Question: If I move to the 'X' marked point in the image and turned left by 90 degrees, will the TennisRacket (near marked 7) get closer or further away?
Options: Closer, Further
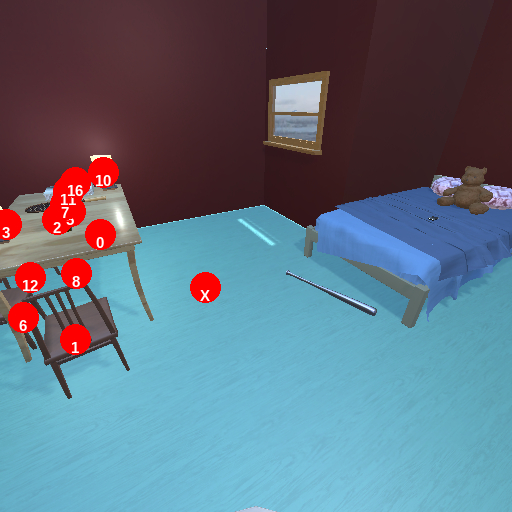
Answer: Closer